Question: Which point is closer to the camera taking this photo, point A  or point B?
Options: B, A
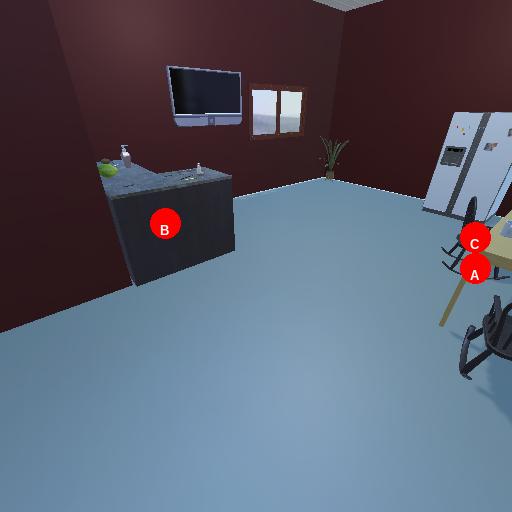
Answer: B